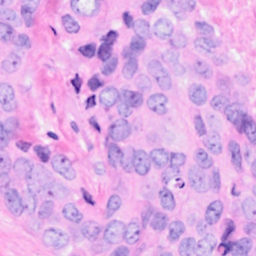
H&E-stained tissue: Breast